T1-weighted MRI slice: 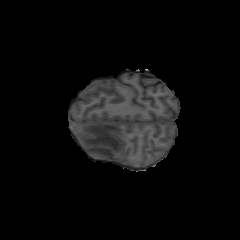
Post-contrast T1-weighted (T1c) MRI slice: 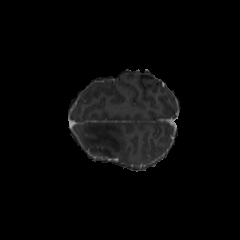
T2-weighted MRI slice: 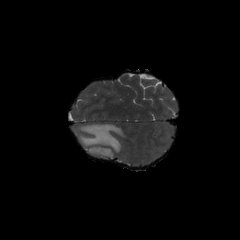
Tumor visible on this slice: yes